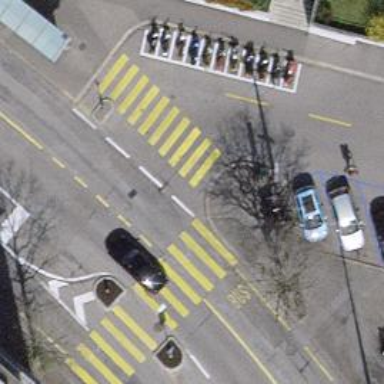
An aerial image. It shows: Marked road crossing.